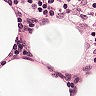
Metastatic tissue present: no